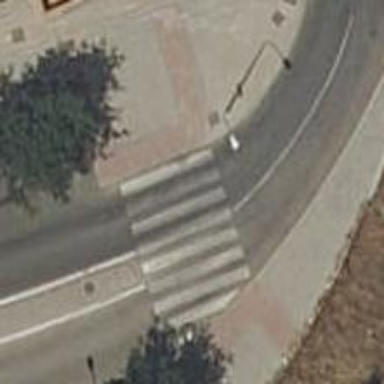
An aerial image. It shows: Uncontrolled road crossing.